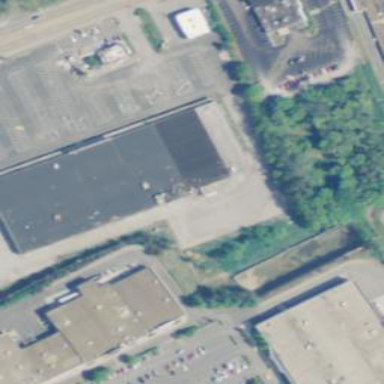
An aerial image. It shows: Commercial building housing furniture shop.